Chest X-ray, AP view. Patient: 49 years old, sex M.
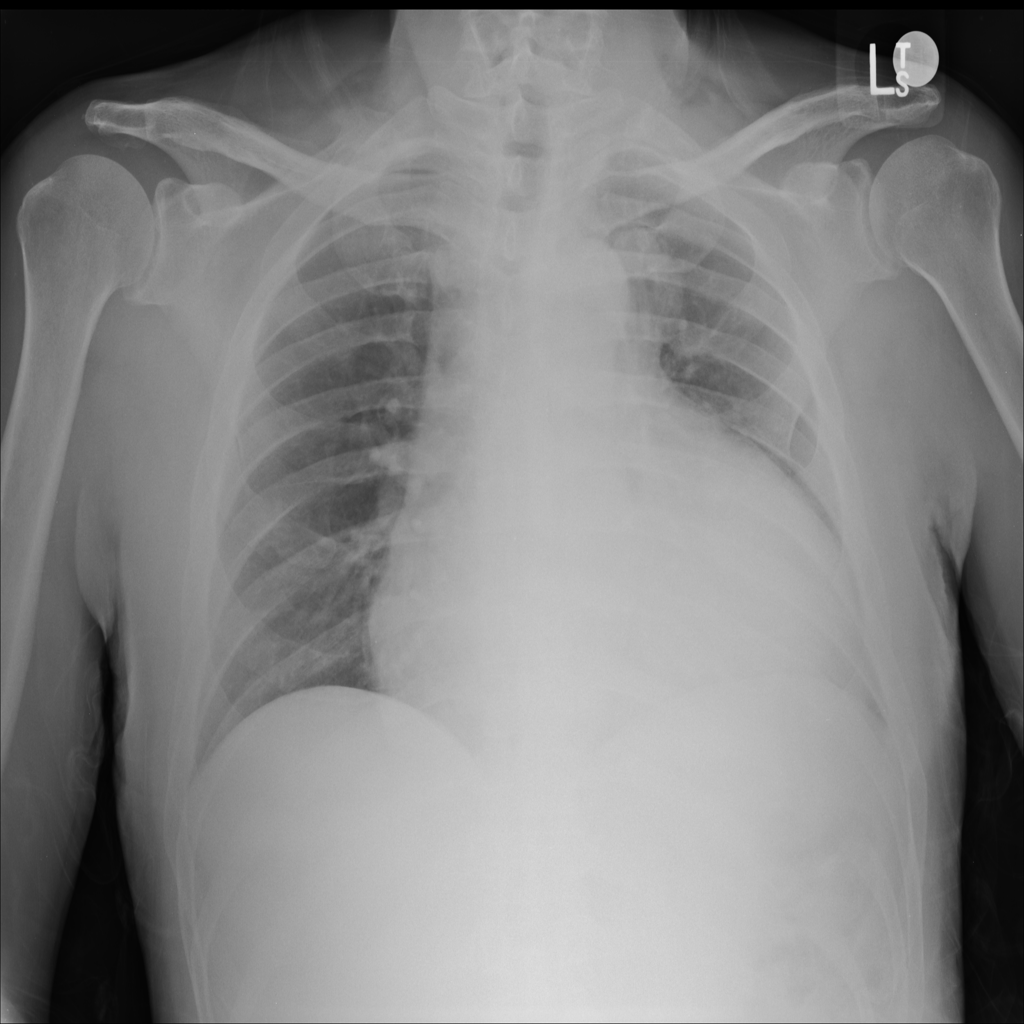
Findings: Mass